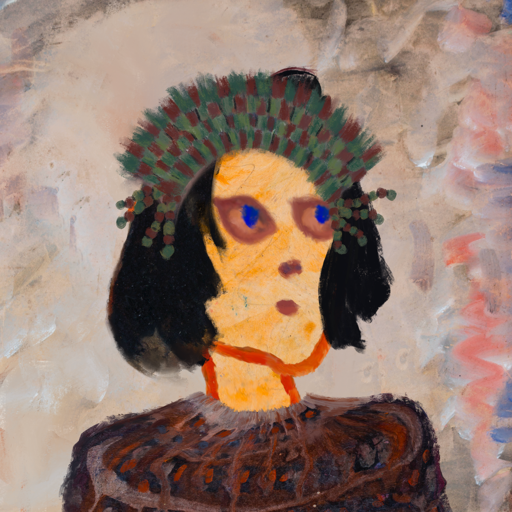
Background: Roy_Bahadur, Head And Neck Side: Experience, Face Side: Mother_And_Son_Mother, Bust: Hypocrite, Hair Side: Mosgoul, Head Accessory: After_Raid_Crown, Second Necklace: Blank, Necklace: Blank, Baby: Blank